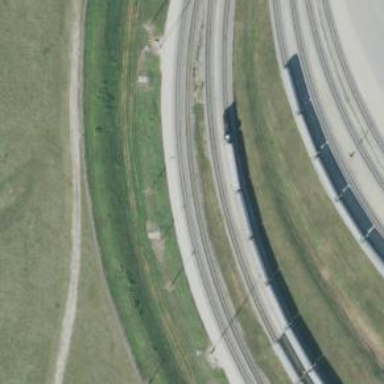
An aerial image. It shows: Railway yard.